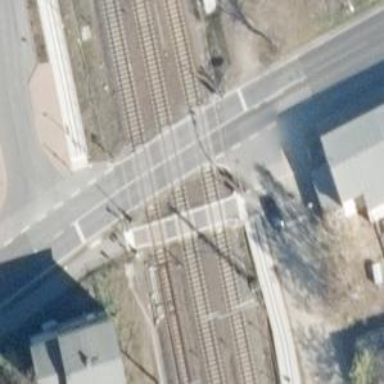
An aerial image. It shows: Railway crossing.